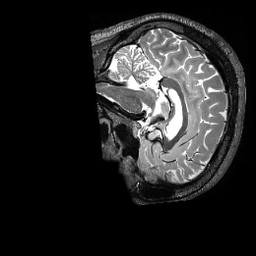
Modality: T2w
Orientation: sagittal
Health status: healthy
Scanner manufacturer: siemens
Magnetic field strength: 3 T
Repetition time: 3.2 s
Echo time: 0.565 s